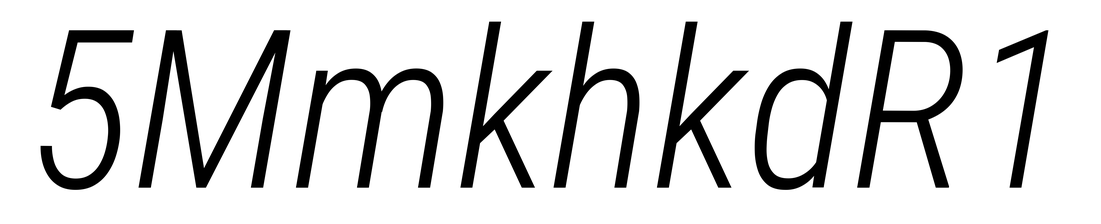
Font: Roboto-Italic_Condensed_Light_Italic